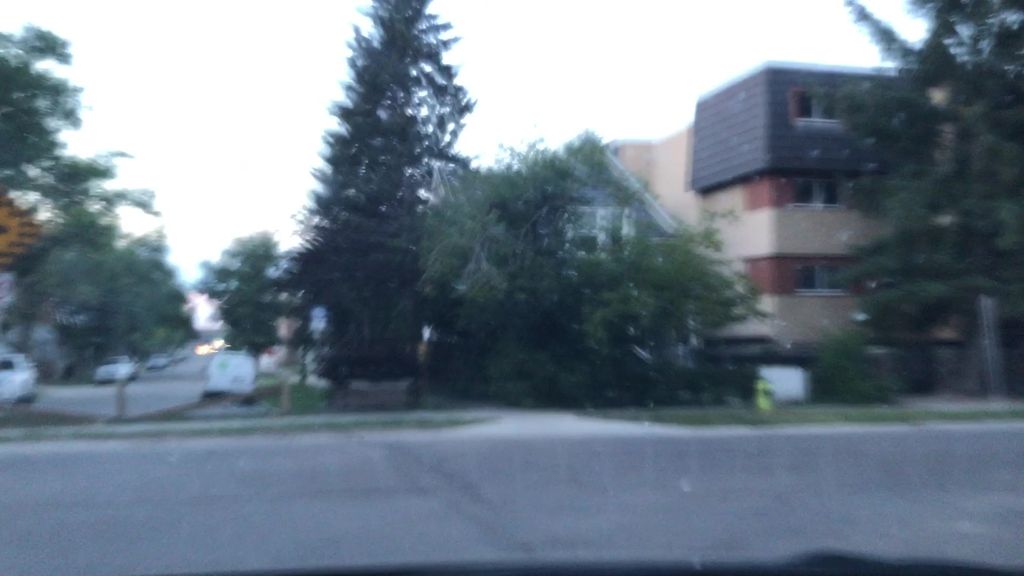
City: calgary